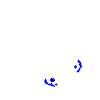
Particle: pion